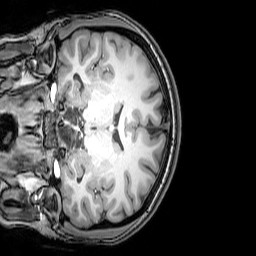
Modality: T1w
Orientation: coronal
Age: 21
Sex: female
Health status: healthy
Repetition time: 0.081 s
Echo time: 0.037 s